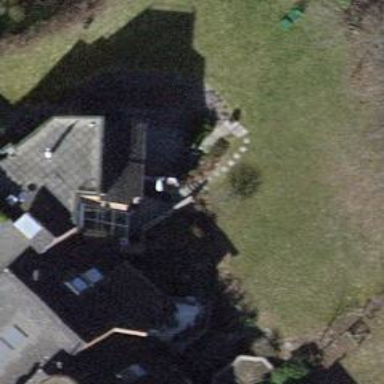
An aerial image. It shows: Building with tile roof.